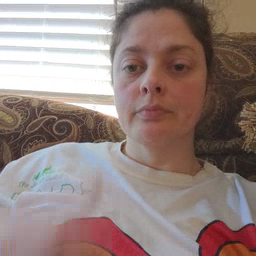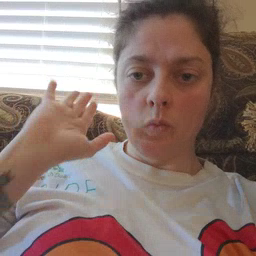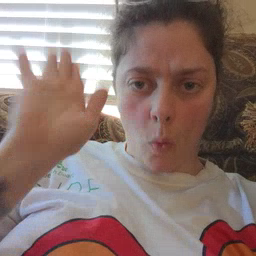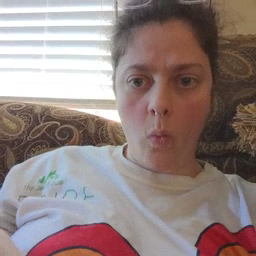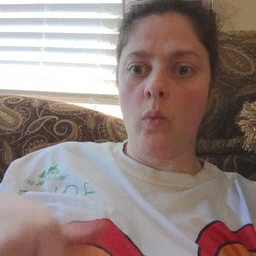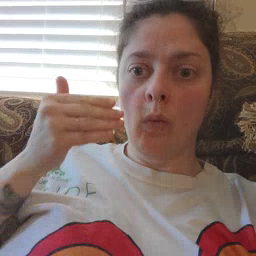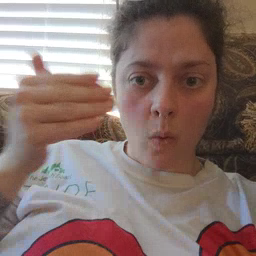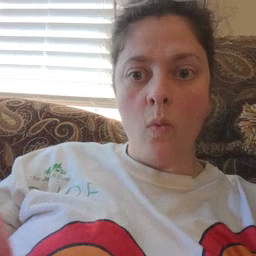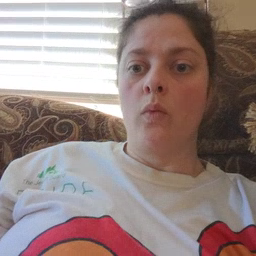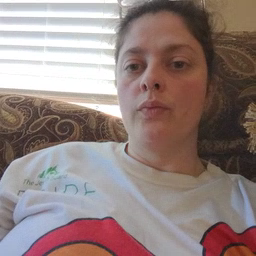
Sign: go